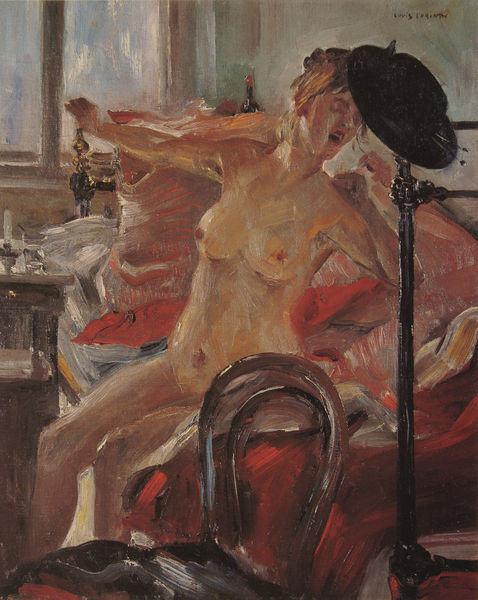
Titel: Morgens
Künstler: Lovis Corinth
Standort: Berlin
Institution: Neue Nationalgalerie
Schlagwörter: akt, blau, gemälde, haut, körper, nackt, schlaf, weiß, grob, impressionismus, mädchen, sitzen, ausschnitt, braun, brust, busen, fenster, frau, glas, hut, kaffeehaus, licht, raum, schwarz, stuhl, tisch, zimmer, rot, expressionismus, hochformat, flasche, jung, regal, wand, arm, arme, bildnis, innenraum, signatur, morgen, pastos, sonne, haare, sitzend, decke, rosa, genre, brüste, schrank, zimmerecke, lehne, kissen, duktus, stuhllehne, kerze, maler, bett, bettdecke, schlafzimmer, metall, deutsch, bettgestell, nabel, nackte, holzrahmen, brustwarzen, eisen, corinth, lovis, nakt, sex, künstler, pinselstrich, aufstehen, bettpfosten, bettzeug, bettlaken, müde, nackte frau, korinth, strecken, nachttisch, kästchen, bettkante, bet, hutständer, impressionist, räkeln, eisengitter, morgens, corinth?, lovis korinth, schreiend, aufwachen, hure, gähnen, fru, recken, erwachen, stühl, rote decke, nachtschränkchen, singend, hutt, t, 19. jahrhundert, schwarzer hut, erwachend, metallbett, metallgestell, signiert+